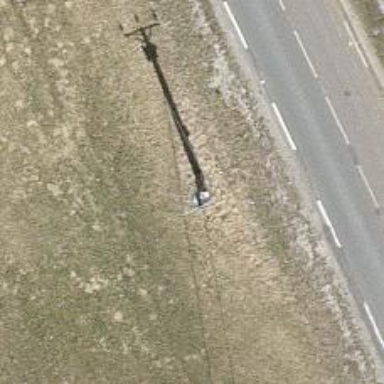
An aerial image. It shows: Minor power line with 3 cables.